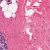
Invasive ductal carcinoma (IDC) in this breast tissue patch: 0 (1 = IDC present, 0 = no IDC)